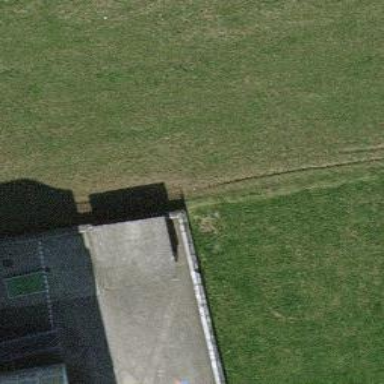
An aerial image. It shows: Wall barrier.